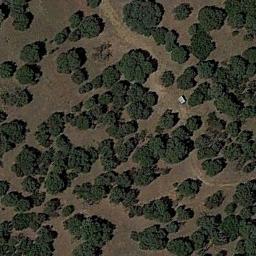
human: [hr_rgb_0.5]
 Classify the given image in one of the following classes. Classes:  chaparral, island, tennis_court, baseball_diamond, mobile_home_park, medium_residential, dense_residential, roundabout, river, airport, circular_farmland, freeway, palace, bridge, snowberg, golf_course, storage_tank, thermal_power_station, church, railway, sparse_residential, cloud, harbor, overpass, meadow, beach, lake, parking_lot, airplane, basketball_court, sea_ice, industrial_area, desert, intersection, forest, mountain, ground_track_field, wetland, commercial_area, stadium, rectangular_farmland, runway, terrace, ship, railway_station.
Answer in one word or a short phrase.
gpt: chaparral